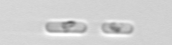
Label: Skeletonema